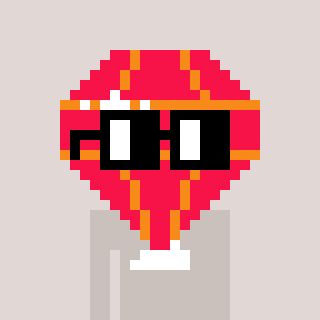
a pixel art character with square black glasses, a red diamond-shaped head and a foggrey-colored body on a warm background